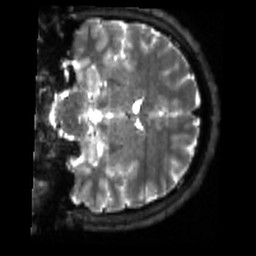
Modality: sbref
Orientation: coronal
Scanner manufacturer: siemens
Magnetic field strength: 3 T
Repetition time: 4 s
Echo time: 0.0594 s